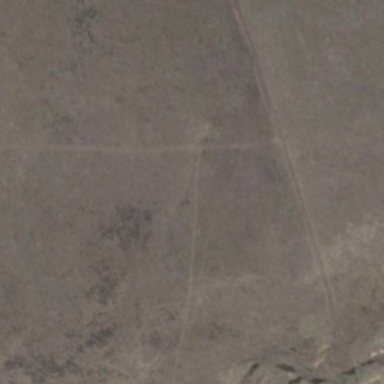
A large number of car grind marks are on the bareland .